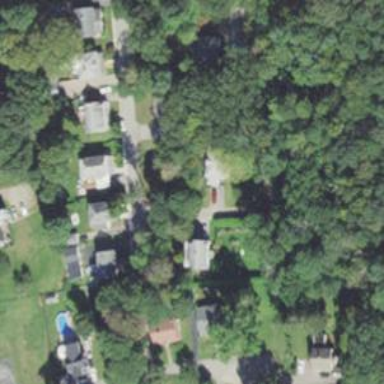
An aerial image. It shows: Residential driveway.